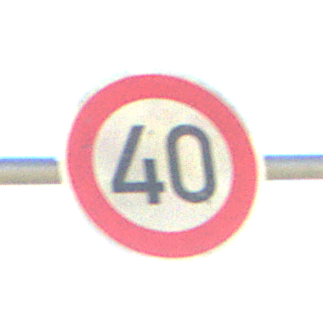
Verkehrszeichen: Geschwindigkeit40
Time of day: MorningAfternoon
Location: Outdoor (Nature)
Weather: PartlyCloudy
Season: NotSpecified
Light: Natural